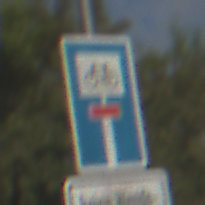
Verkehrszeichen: SackgasseRadverkehrDurchlaessig
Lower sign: HinweisGeaenderteVorfahrtVerkehrsfuehrungVerkehrsregelung3
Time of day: MorningAfternoon
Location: Outdoor (Nature)
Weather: PartlyCloudy
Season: NotSpecified
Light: Natural